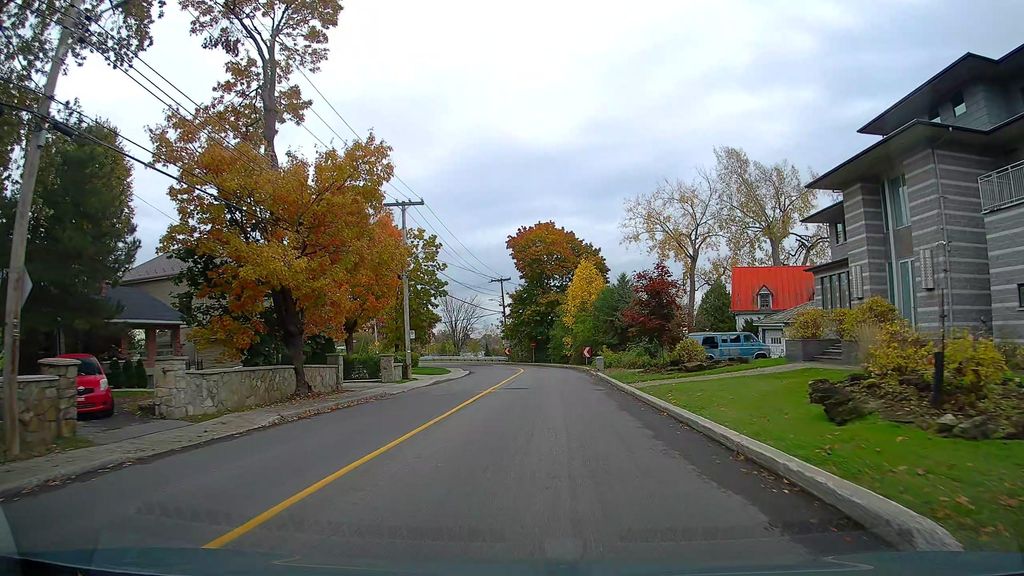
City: montreal